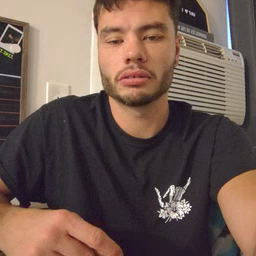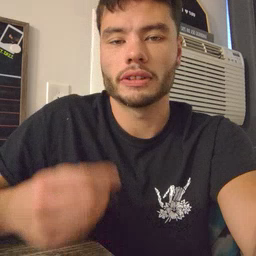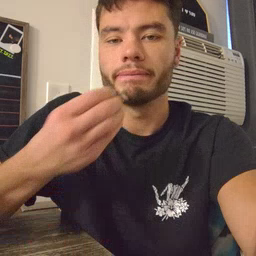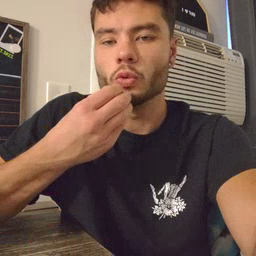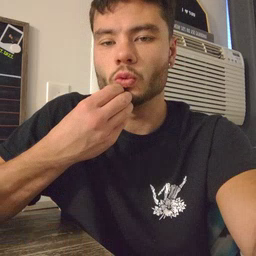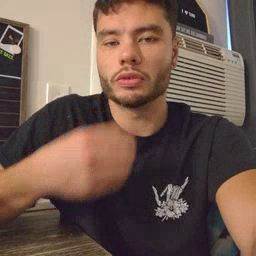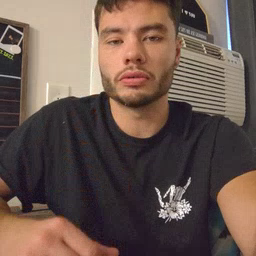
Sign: food